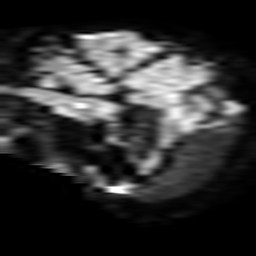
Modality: TRACE
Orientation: sagittal
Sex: female
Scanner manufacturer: philips
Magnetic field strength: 3 T
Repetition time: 3.078 s
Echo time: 0.076 s